Interaction volume radius: 10 \u00c5
Interaction volume height: 45 \u00c5
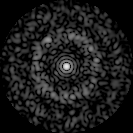
Disorder parameter: 0.8405